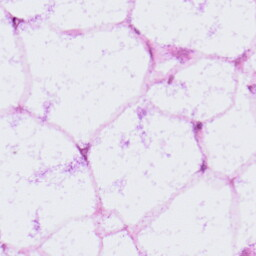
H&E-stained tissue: LymphNode